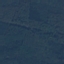
Land use / land cover: Forest